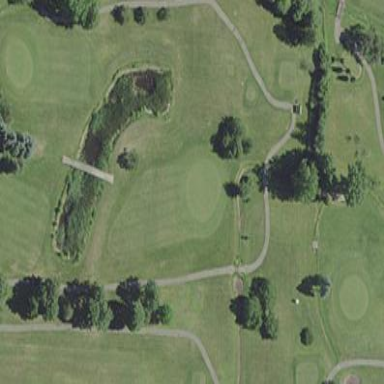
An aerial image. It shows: Golf fairway in the image.